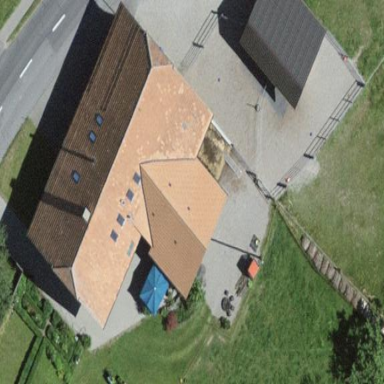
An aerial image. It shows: Farm building.